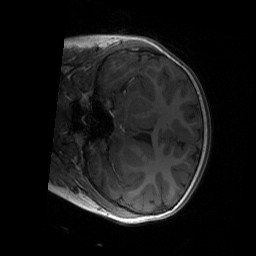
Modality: T1w
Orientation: coronal
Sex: male
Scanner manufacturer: siemens
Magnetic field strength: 3 T
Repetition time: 1.9 s
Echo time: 0.00243 s